Aerial crown-view tile of a tropical tree (Barro Colorado Island, Panama), acquired 20250124:
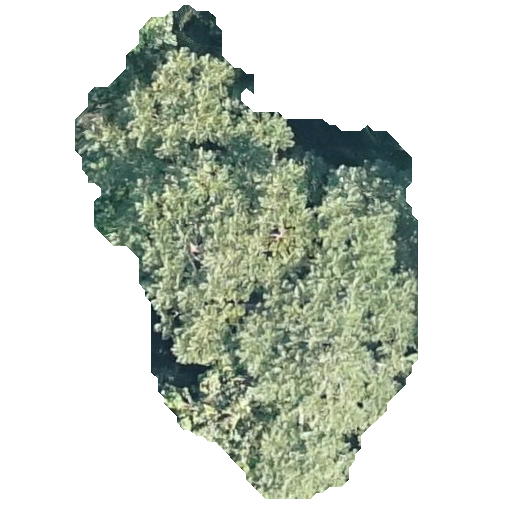
Species: Jacaranda copaia
GBIF accepted scientific name: Jacaranda copaia
Crown area: 157.713 m²